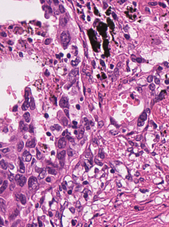
Tumor epithelial tissue: yes
Tumor-associated stroma tissue: yes
Normal tissue: no